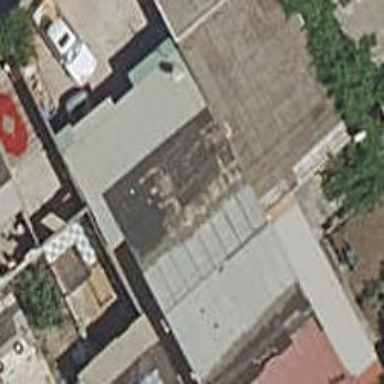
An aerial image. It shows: Residential building.